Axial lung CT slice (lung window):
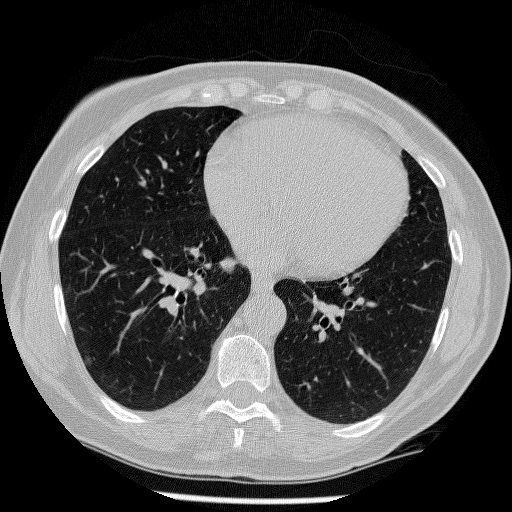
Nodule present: yes
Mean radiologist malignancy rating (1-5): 3